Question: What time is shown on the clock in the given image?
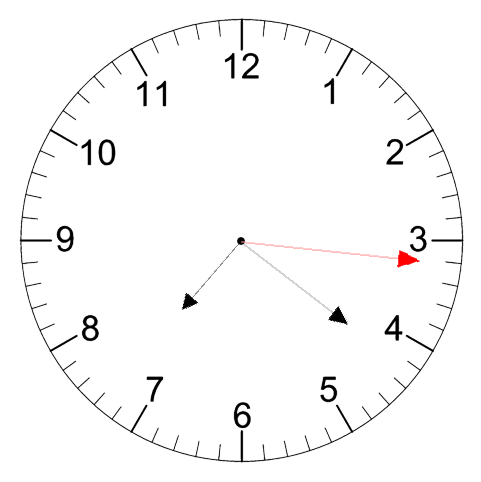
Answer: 07:21:16